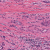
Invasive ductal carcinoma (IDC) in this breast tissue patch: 0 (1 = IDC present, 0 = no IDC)